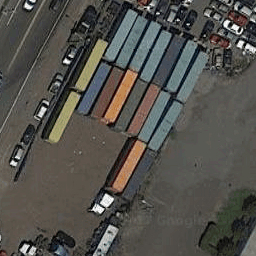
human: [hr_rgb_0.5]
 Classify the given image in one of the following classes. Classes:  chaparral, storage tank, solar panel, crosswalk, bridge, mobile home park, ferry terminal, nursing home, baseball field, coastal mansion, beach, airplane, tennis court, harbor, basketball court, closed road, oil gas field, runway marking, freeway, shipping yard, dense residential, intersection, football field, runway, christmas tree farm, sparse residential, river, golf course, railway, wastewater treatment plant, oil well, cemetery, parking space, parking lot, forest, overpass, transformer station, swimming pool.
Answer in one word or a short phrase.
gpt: shipping yard